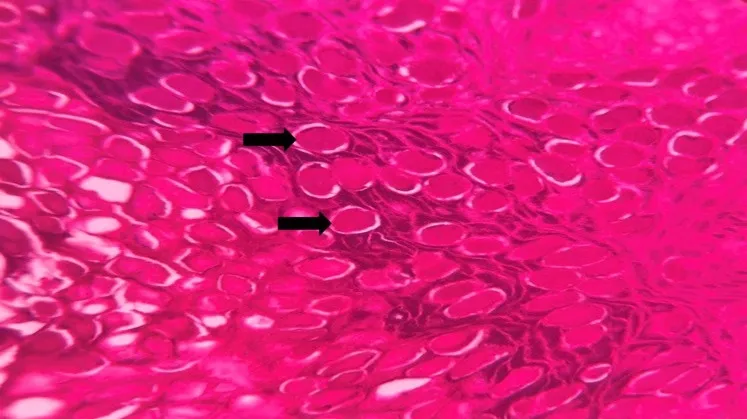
Photomicrograph showing eosinophilic inclusion bodies within the epithelial cells representative of Henderson-Patterson bodies (black arrows) (hematoxylin and eosin (H&E), 40x).
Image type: pathology (h&e)